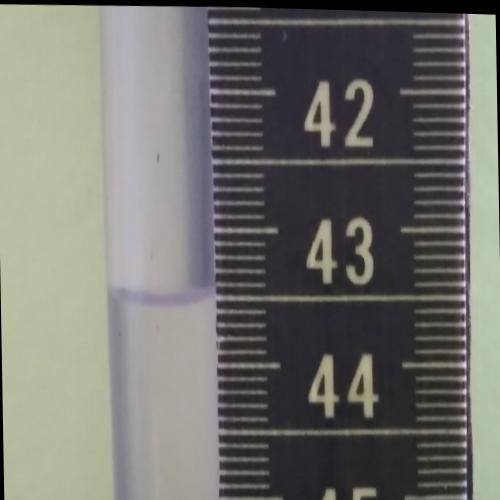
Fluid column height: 43.5 cm